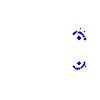
Particle: kaon